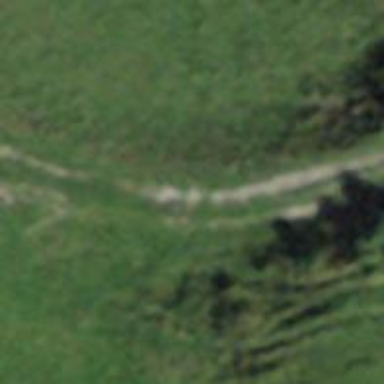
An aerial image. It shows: Grassy track with grade3 tracktype.